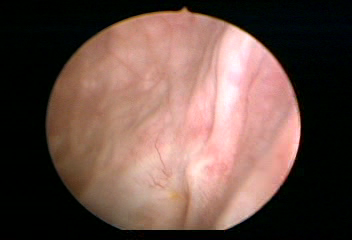
Modality: WLC
Class: Normal mucosa
Bladder cancer association: No